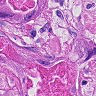
Metastatic tissue present: yes